Field crop: maize
Growth stage: 2
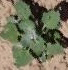
Species: chenopodium